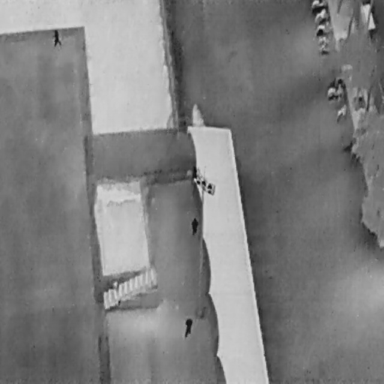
There are ten objects shown in the infrared image, including three People, and seven Bicycles.